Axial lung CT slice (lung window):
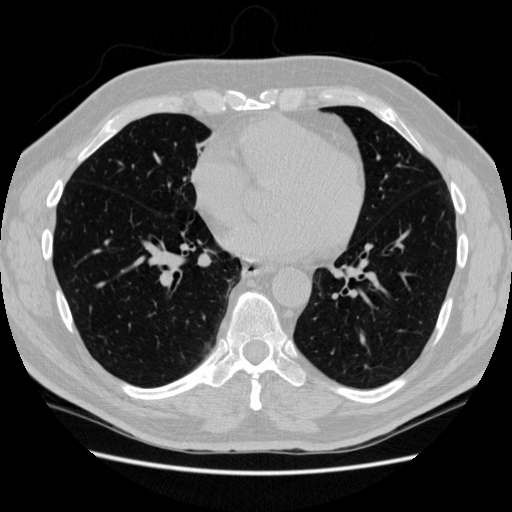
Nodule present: no